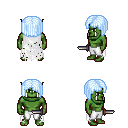
a pixel art fantasy rpg character, male body template, orc, green skin, white tattered cape, white pants, white cyan pageboy hairstyle, dagger, four views (front, back, left, right), 2x2 character sprite sheet, small pixel art, hard edges, no anti-aliasing